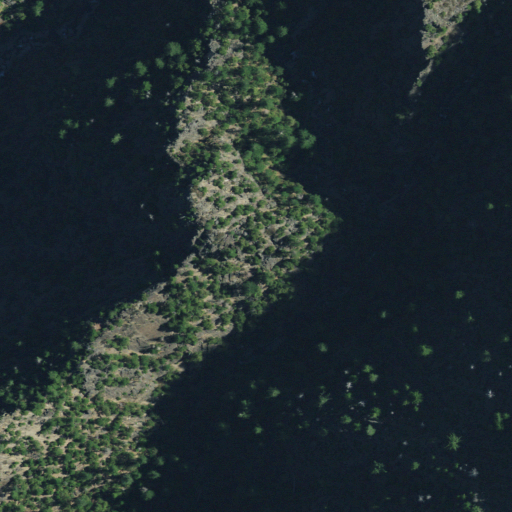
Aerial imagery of valley in California named Screwauger Canyon containing evergreen forest, shrub, and open water